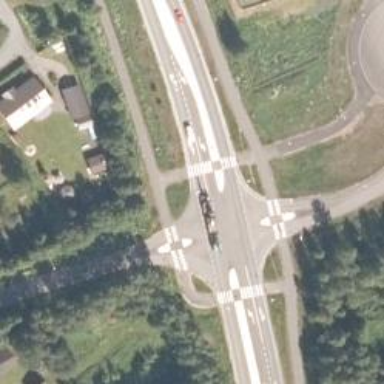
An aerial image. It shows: Asphalt cycleway.